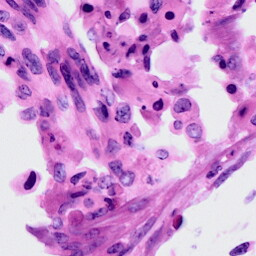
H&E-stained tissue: Cervix